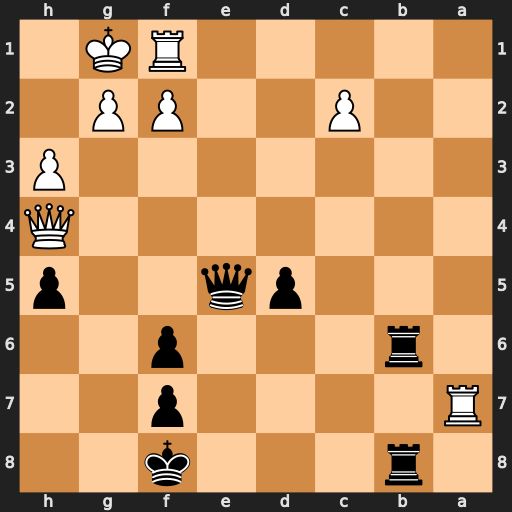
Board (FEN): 1r3k2/R4p2/1r3p2/3pq2p/7Q/7P/2P2PP1/5RK1
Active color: b
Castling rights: -
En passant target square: -
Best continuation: Rb1 Ra8 Rxf1+ Kxf1 Rxa8